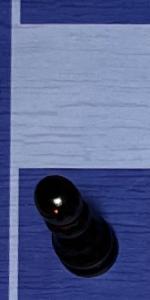
Label: Pawn_Black